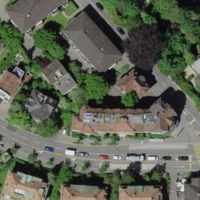
EUNIS habitat code: 54
Species observed at this site:
Oxalis corniculata
Cymbalaria muralis